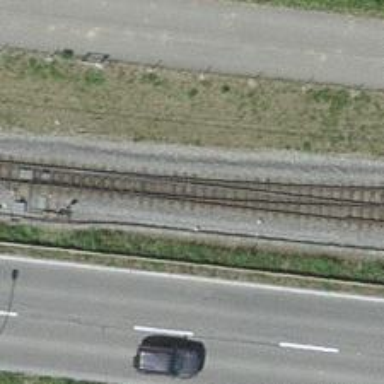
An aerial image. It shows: Railway switch.